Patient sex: F
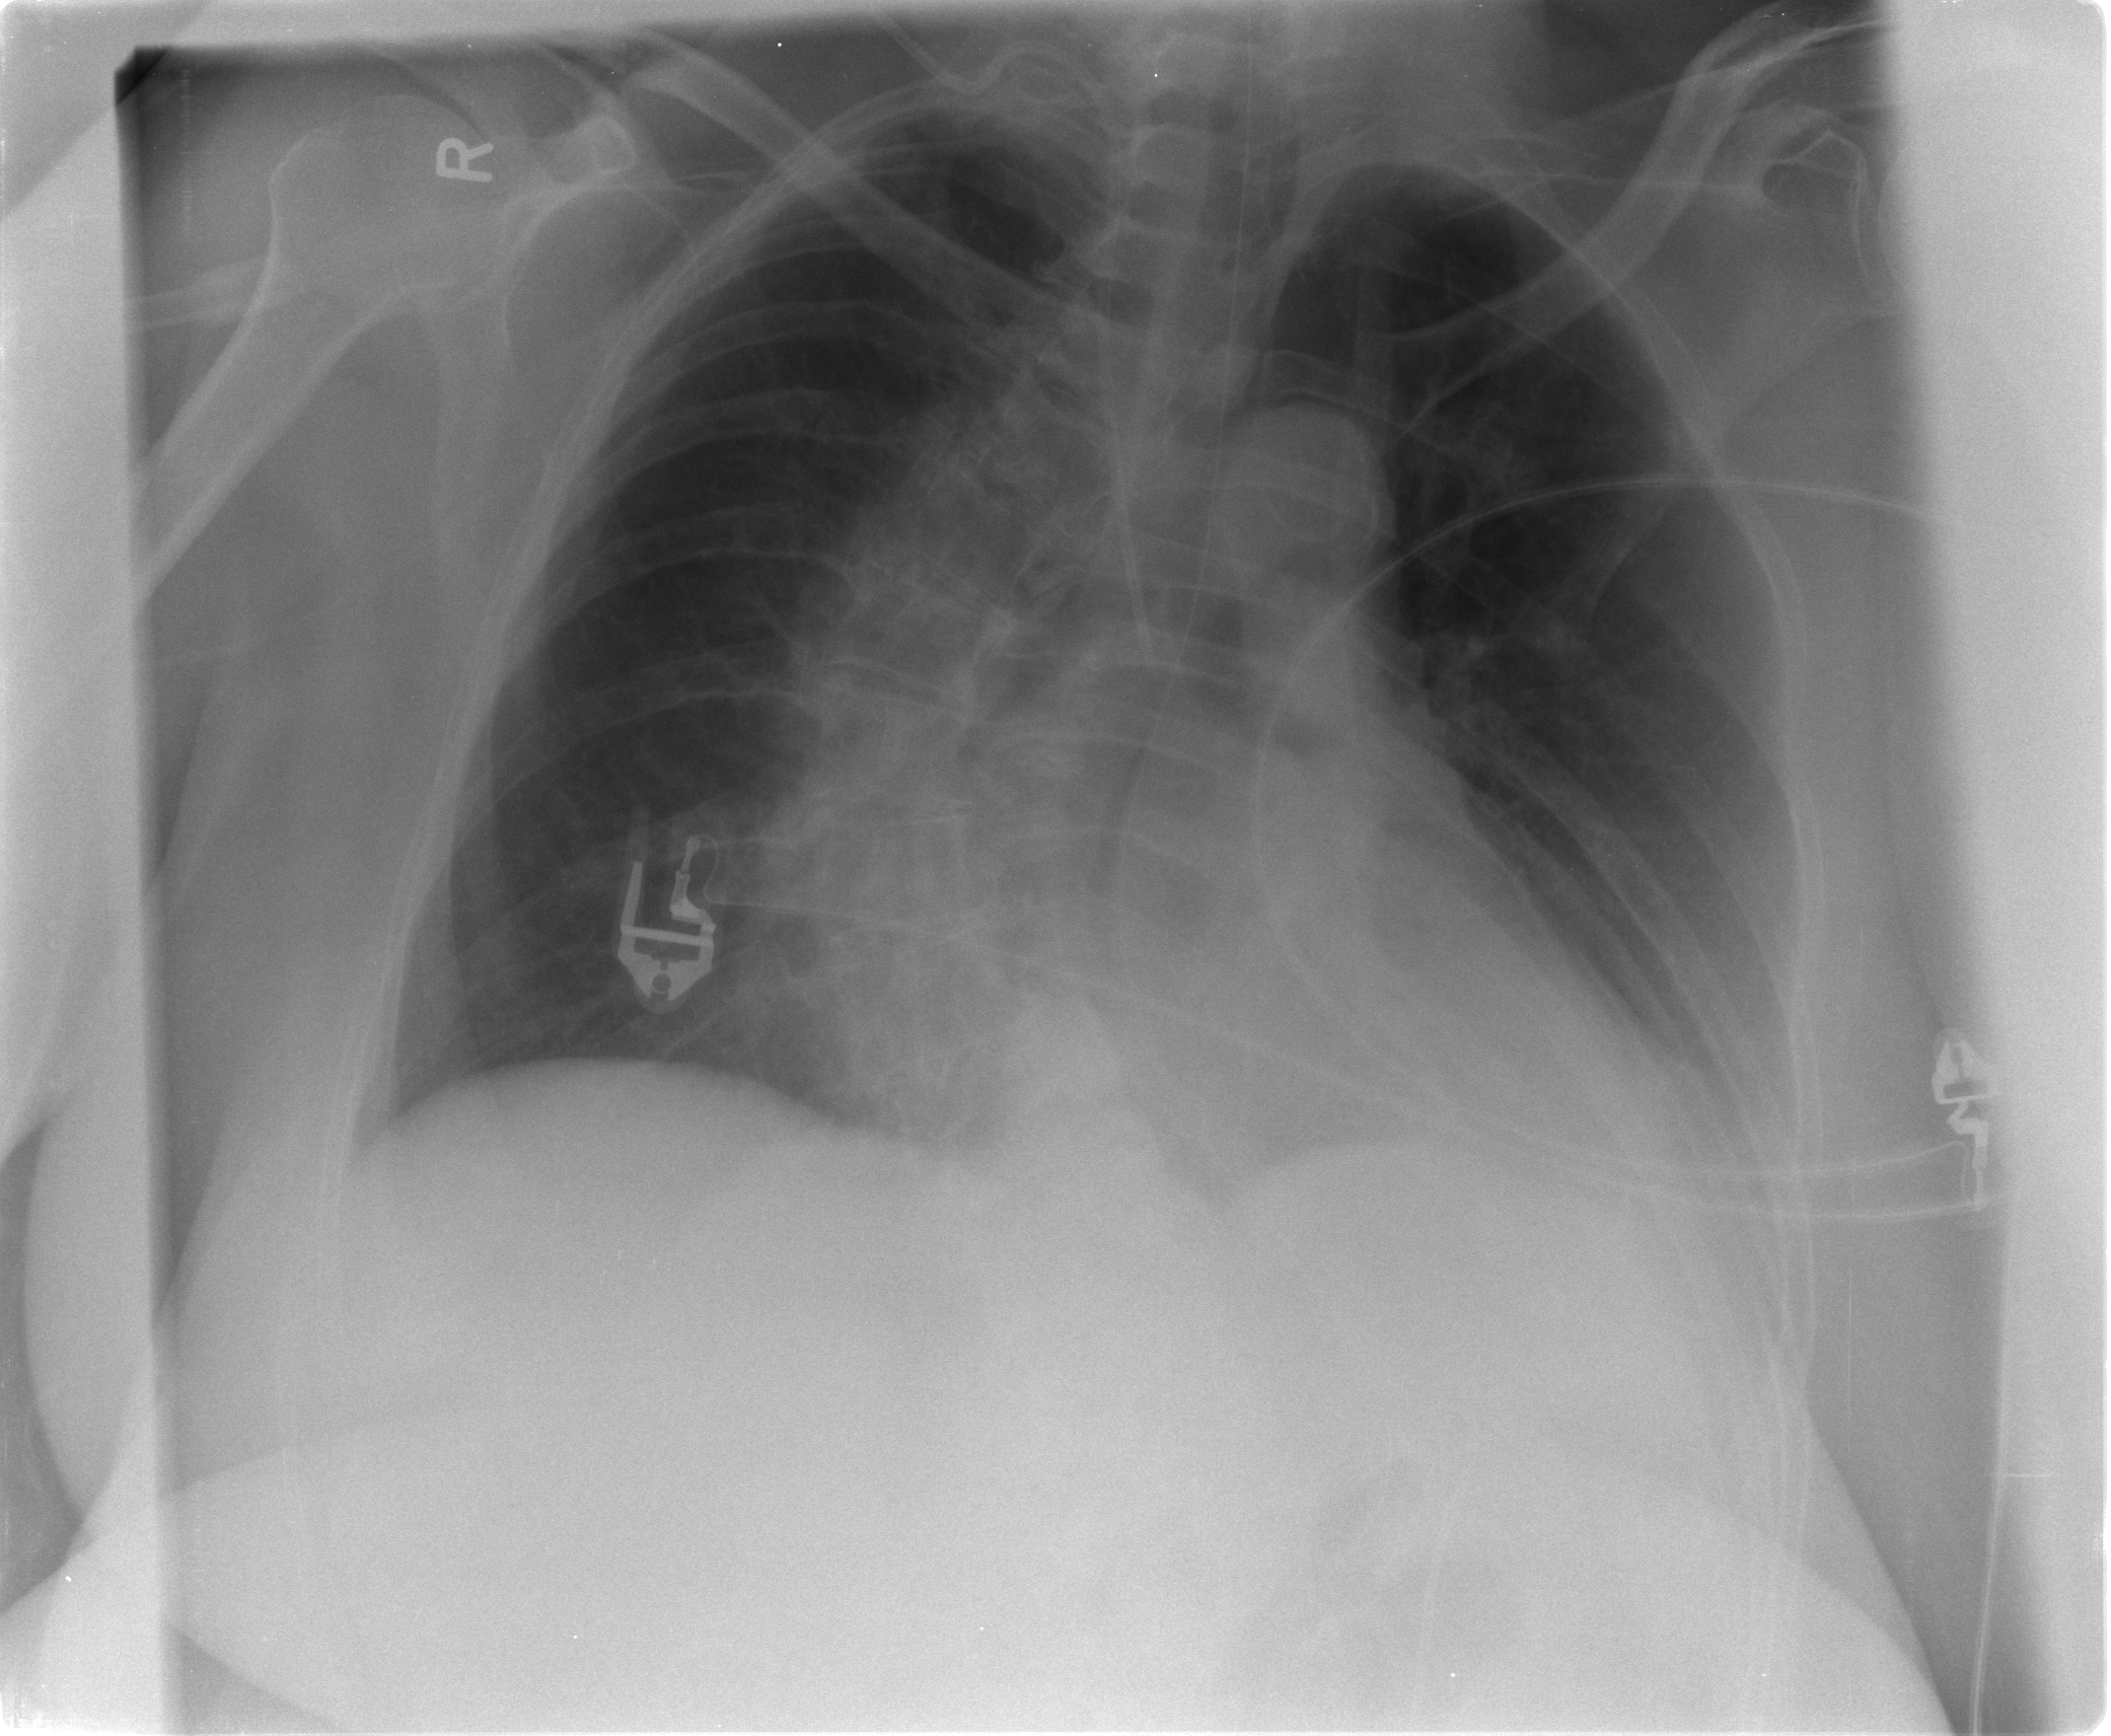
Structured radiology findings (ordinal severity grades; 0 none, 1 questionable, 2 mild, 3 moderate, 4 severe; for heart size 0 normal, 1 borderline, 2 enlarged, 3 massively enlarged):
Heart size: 0
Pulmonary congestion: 0
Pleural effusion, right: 0
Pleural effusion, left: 1
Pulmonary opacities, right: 0
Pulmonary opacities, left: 0
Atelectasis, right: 0
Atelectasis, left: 1